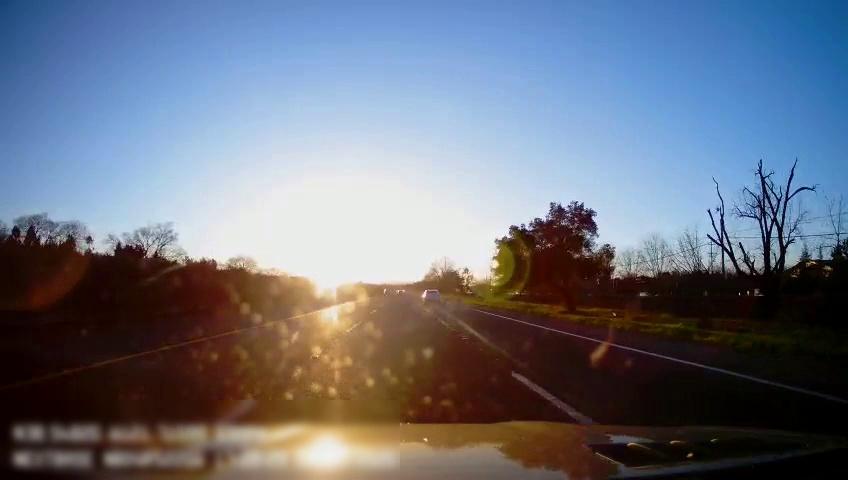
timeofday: Day
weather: Sunny
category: Drivable Space
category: Vehicles | Car
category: Lanes | Alternate Lane
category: Lanes | Current Lane
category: Lanes | Current Lane
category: Lanes | Alternate Lane